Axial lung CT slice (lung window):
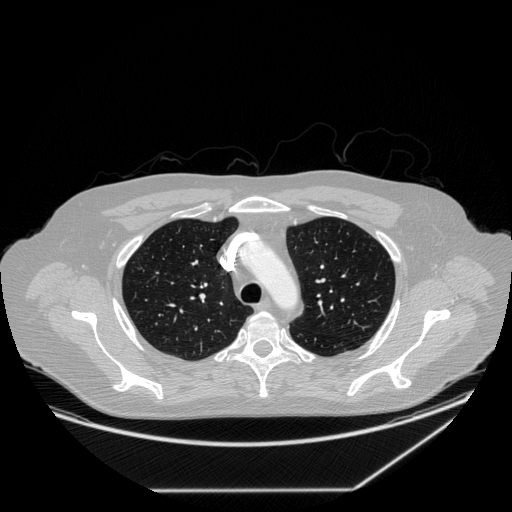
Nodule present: no